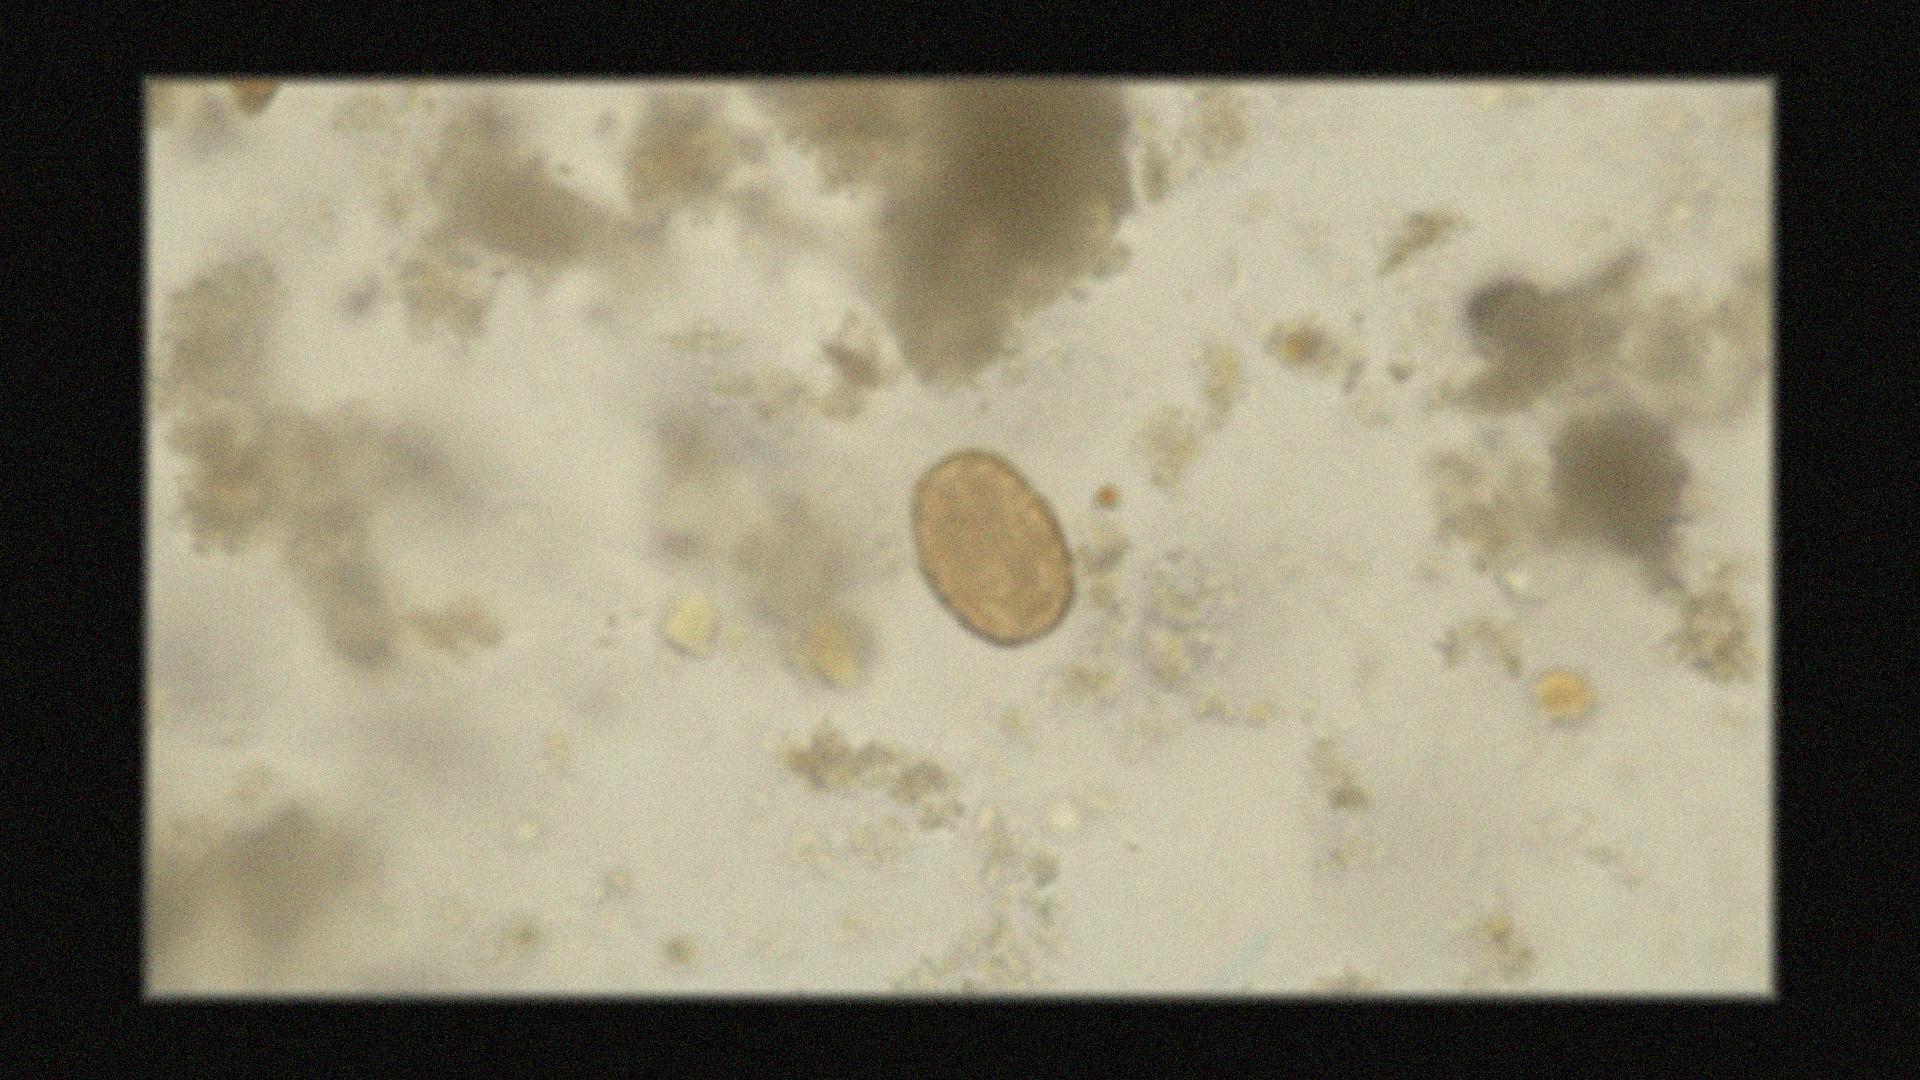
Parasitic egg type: Ascaris lumbricoides